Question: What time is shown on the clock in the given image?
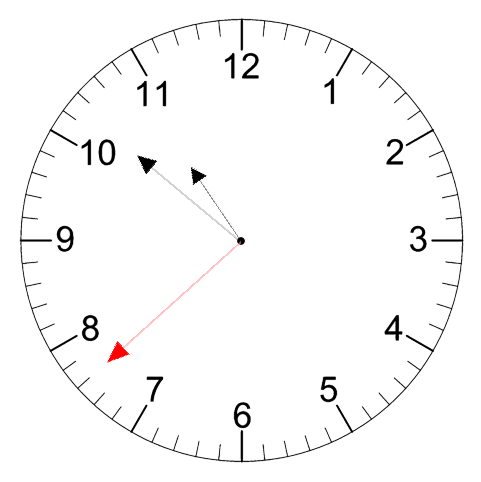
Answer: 10:51:38